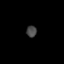
Tissue: skin
Cell type: Epithelial cells
Senescence score: 0.7334
Nuclear area (px): 115
Mean DAPI intensity: 69.774